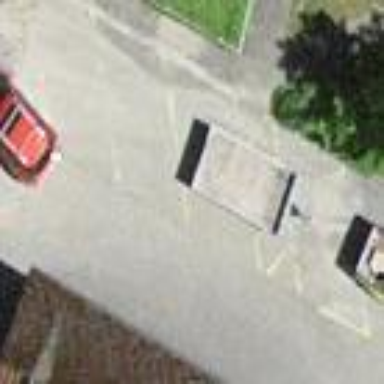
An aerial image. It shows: Parking area with surface.